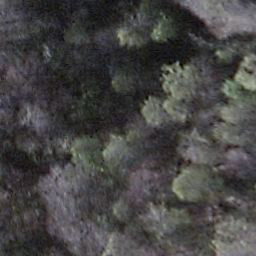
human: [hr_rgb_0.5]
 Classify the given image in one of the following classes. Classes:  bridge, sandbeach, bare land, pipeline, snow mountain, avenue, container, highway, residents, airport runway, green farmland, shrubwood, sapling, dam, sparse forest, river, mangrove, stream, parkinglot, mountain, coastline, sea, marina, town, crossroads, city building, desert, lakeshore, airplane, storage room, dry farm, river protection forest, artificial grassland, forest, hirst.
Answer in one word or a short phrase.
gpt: shrubwood